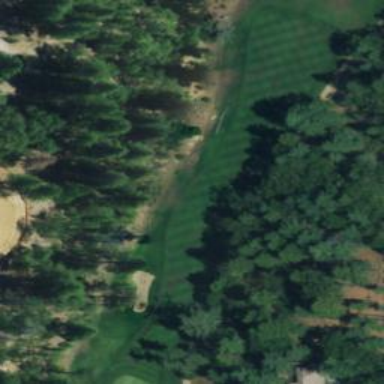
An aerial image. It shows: Golf hole.